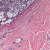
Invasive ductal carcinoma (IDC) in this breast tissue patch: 0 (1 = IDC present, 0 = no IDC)